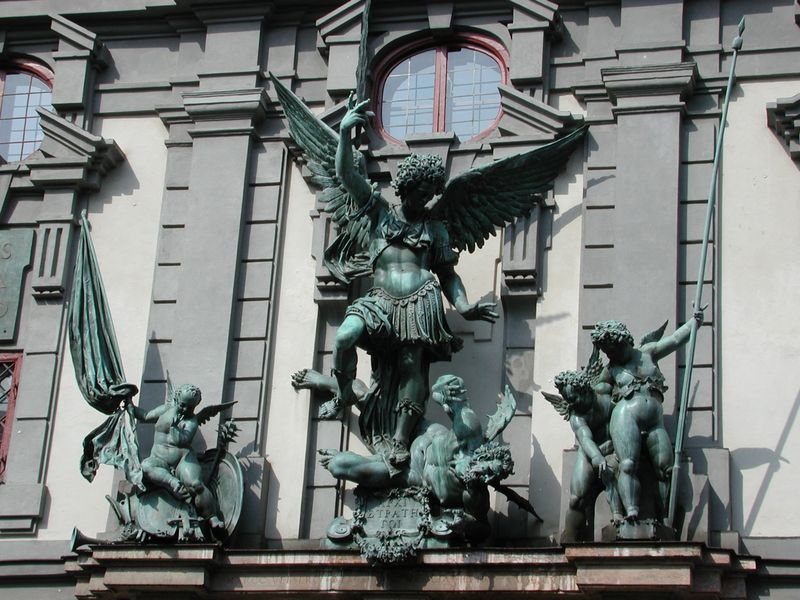
Titel: Hl. Michael als Sieger über Luzifer
Künstler: Hans Reichle
Standort: Augsburg, Zeughaus (EU - D - B)
Schlagwörter: flügel, schatten, grün, fenster, grau, schmuck, gebäude, haus, wand, vorhang, kirche, figur, renaissance, engel, skulptur, statue, schrift, fassade, fahne, flagge, giebel, figuren, blue, church, column, columns, lanze, window, female, green, wall, windows, detail, inschrift, bronze, schild, antike, kreuz, münchen, kupfer, text, sieg, wappen, sims, gesims, statuen, residenz, teufel, angel, angels, building, heiliger, armor, feet, male, speer, putten, keule, devil, ungeheuer, monument, photo, sculpture, victoria, wings, flag, römisch, michael, cherub, cherubs, puti, outside, monster, flags, kriche, michaelskirche, facade, statues, skulpur, war, kreuzstab, shield, warrior, sper, oxidiert, grünspan, ares, spears, photograph, photography, böses, weapon, archangel, spear, sheild, weapons, demon, demons, clay, satan, defeat, shielf, engel flügelhausfront, st michael, womdpw